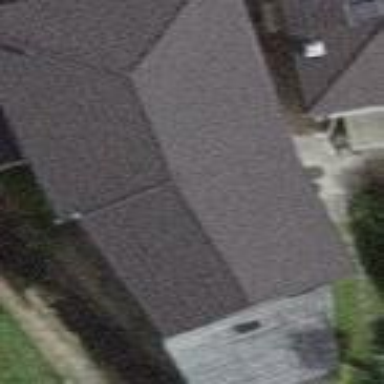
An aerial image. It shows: Building with hipped roof oriented along. The roof is colored in brown.